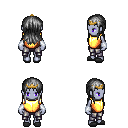
a pixel art fantasy rpg character, female body template, dark elf, purple skin, gold chest armor, metal pants, gray unkempt hairstyle, gold tiara, white cloth bracers, gray slippers, four views (front, back, left, right), 2x2 character sprite sheet, small pixel art, hard edges, no anti-aliasing